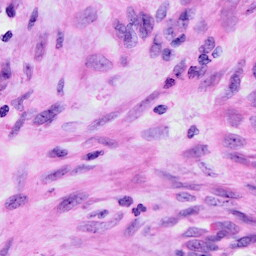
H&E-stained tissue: Cervix